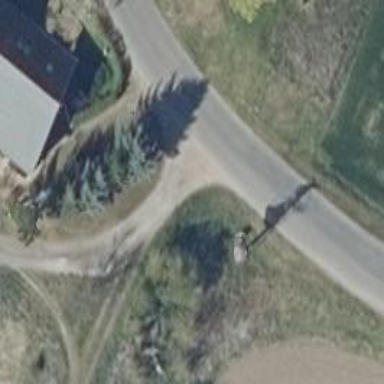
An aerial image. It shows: Driveway.